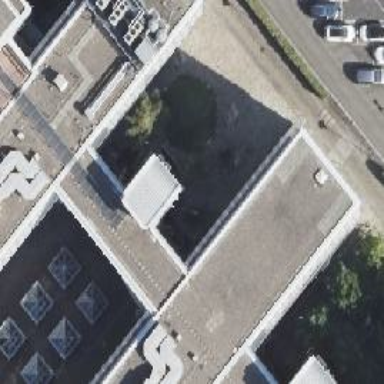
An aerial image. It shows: Office building with flat roof.